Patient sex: M
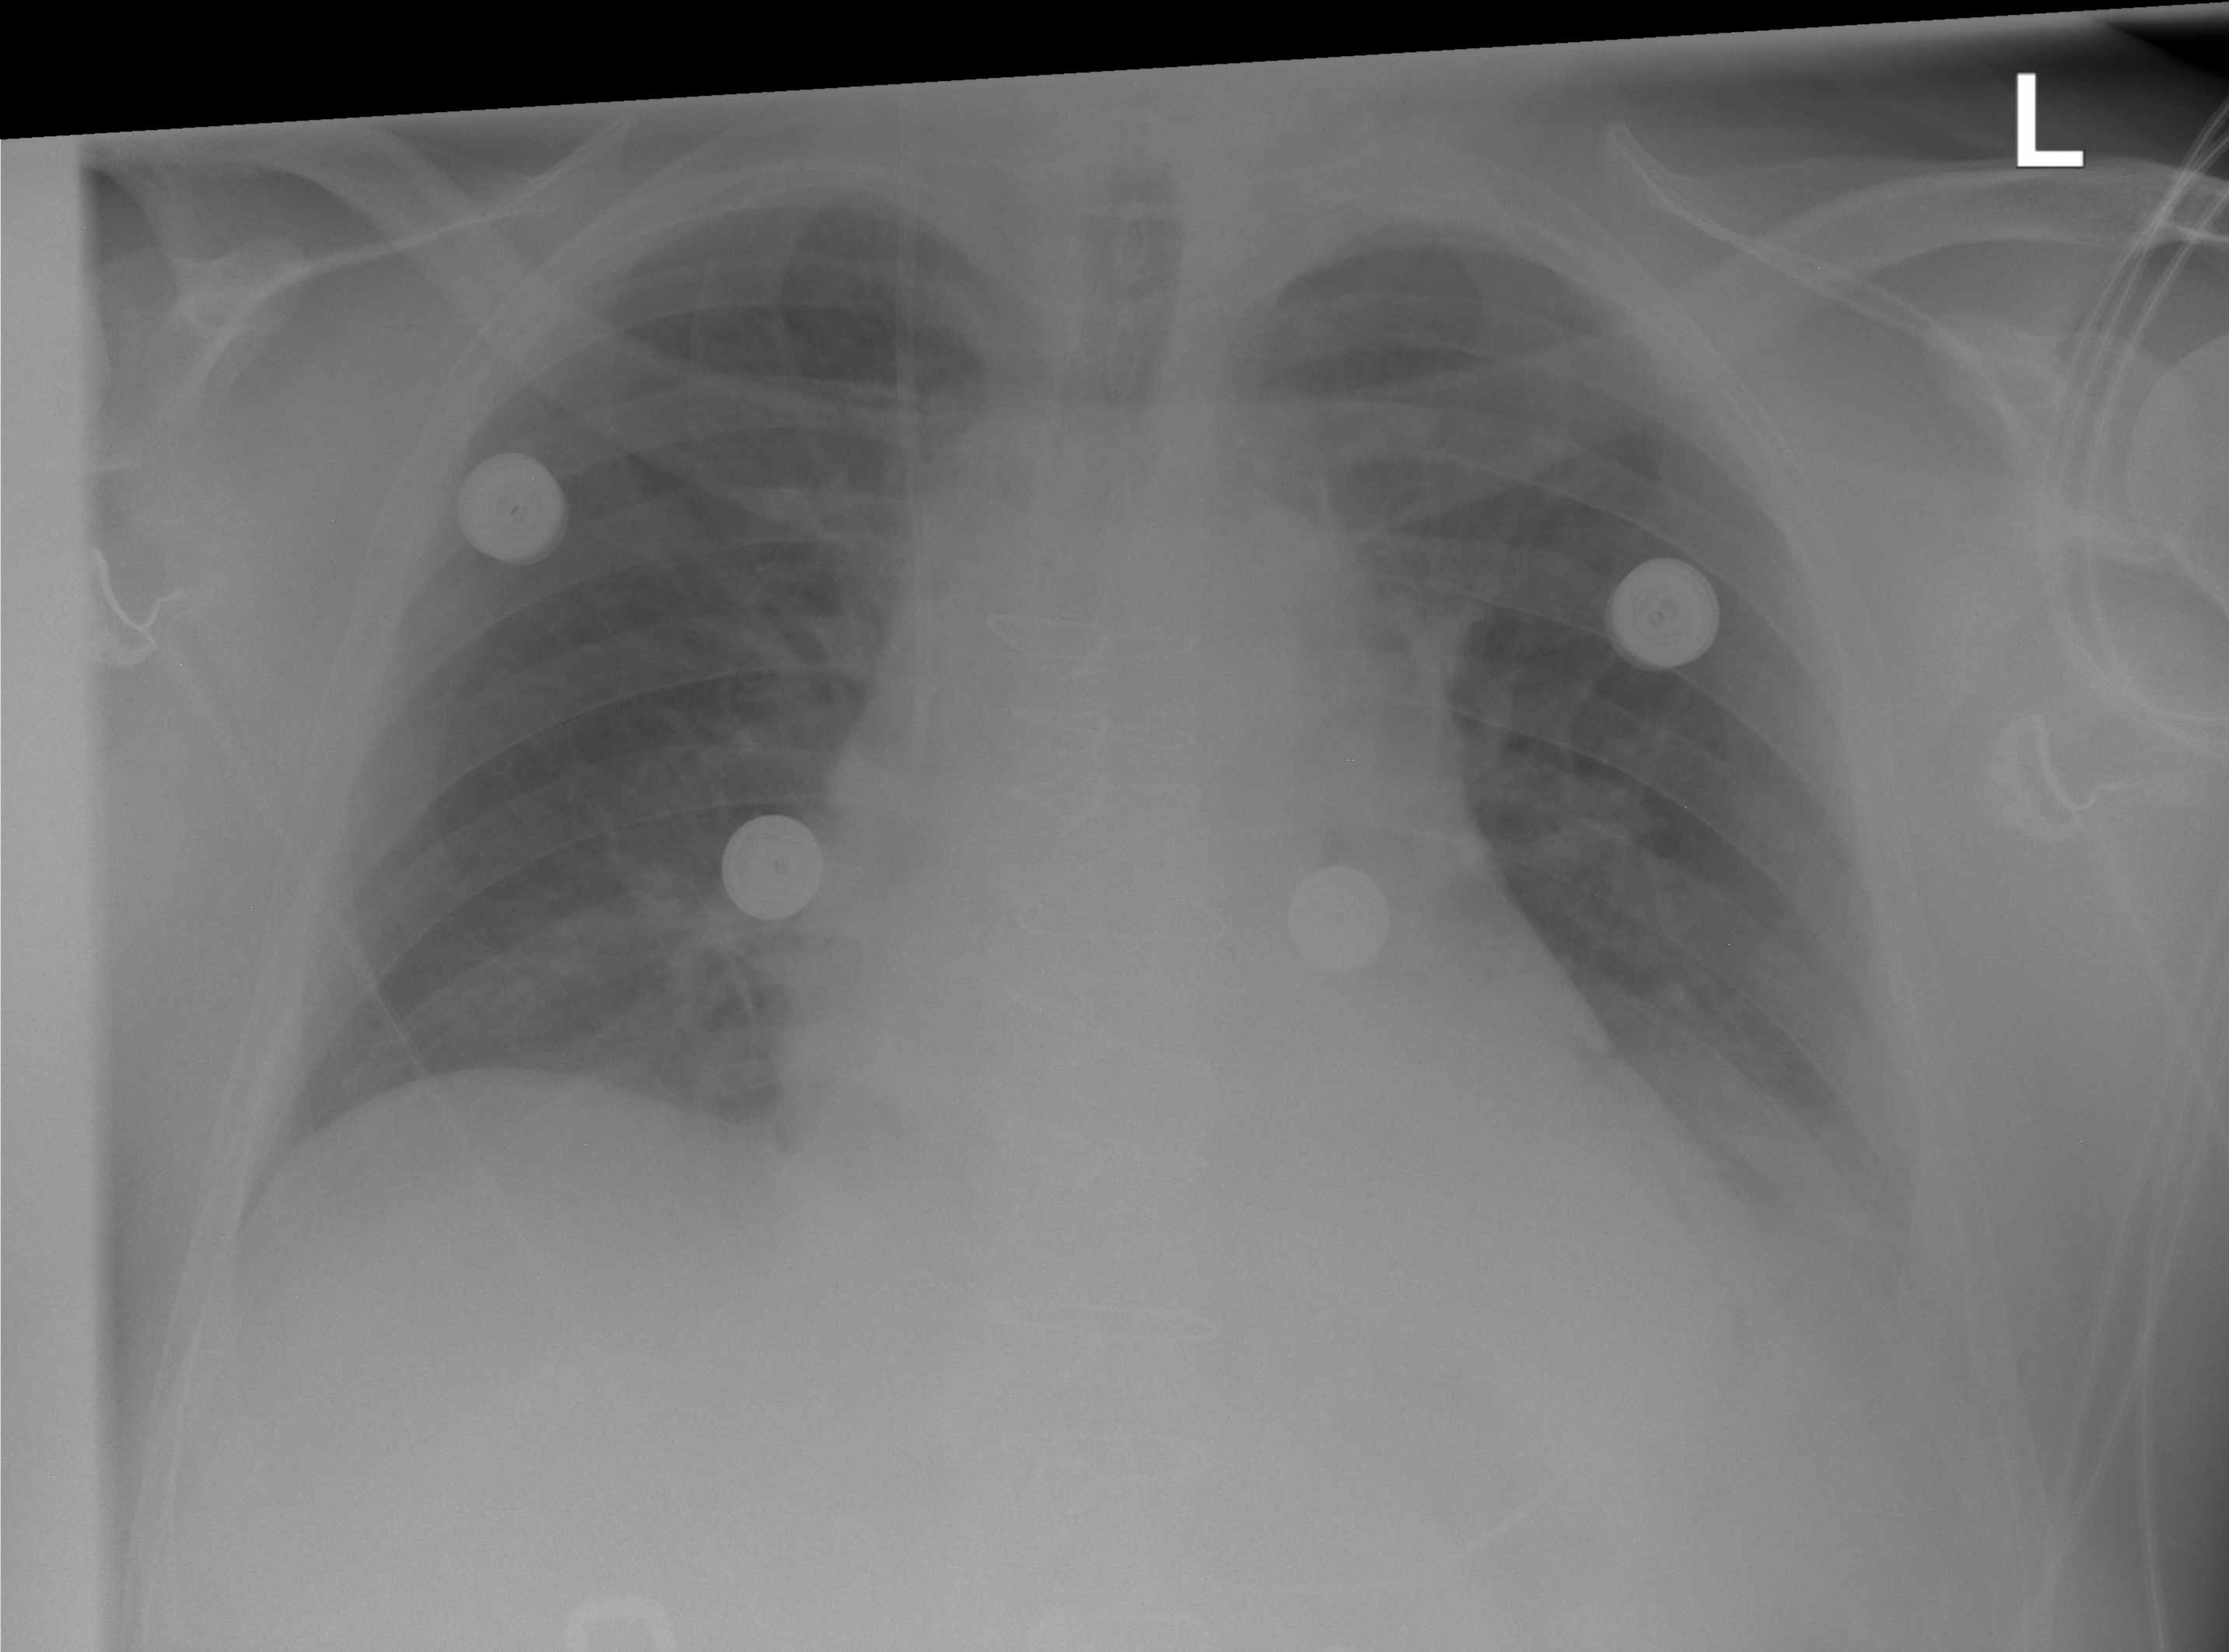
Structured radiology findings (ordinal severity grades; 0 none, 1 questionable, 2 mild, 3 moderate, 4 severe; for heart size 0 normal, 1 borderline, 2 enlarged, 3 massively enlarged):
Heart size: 2
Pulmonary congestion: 0
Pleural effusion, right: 0
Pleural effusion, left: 2
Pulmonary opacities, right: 0
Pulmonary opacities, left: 0
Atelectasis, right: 0
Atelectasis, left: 2